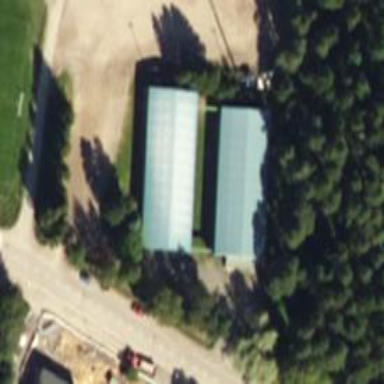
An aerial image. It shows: Sports centre dedicated to tennis.